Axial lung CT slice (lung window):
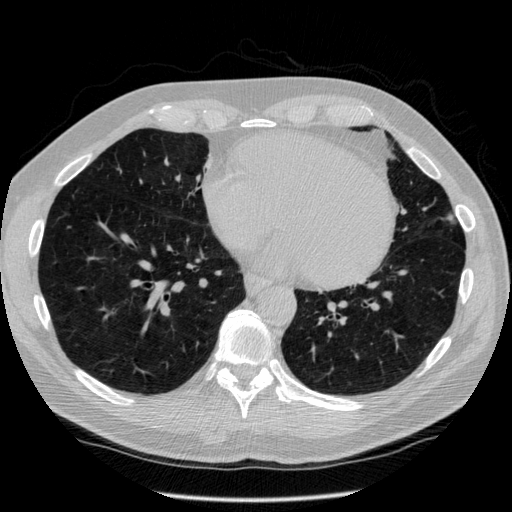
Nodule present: no